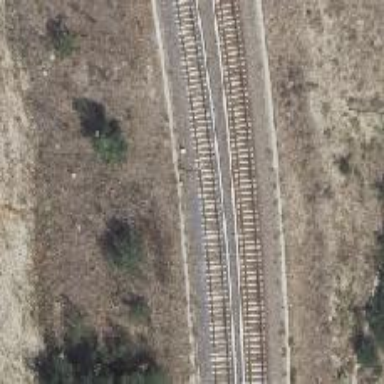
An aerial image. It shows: Light rail track on embankment. The railway is electrified at the bottom.